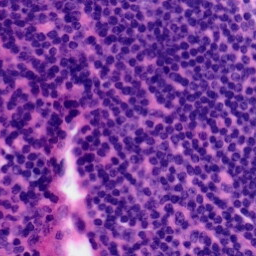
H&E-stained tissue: Tonsil